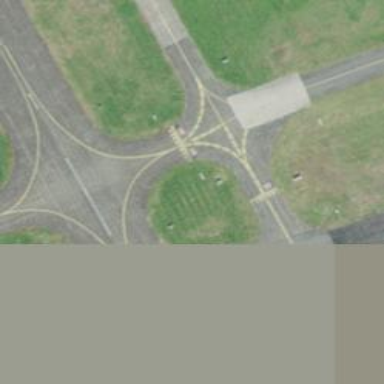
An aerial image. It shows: Image of taxiway at airport.